Current action and preconditions to check: trajectory_clear

Your task: For each precondition in the list above, predict whether it will hold at this action.

Consider the current scene as observed from the mobile robot's camera, and analyze the predicted future states of all dynamic agents (e.g., people, animals, vehicles, or any moving entities) within the NEXT SECOND.

IMPORTANT: Only answer "very likely" if you are absolutely certain—based on strong, clear evidence—that a dynamic agent will violate the precondition in the predicted future state. Do NOT answer "very likely" for unlikely, ambiguous, or low-probability risks.

Ask yourself for each precondition: Is there a high probability, with clear and convincing evidence, that the predicted future states of any dynamic agent will interfere with the predicted future state of the currently executing action within the NEXT SECOND, causing that precondition to fail?

Assess the risk level based on these predictions. Use "likely" or "very likely" if motions create a clear risk of interference.

Use "neutral" or "improbable" if agents are nearby but their predicted paths are clearly diverging or non-conflicting.

Failure Risk Categories: "very improbable", "improbable", "neutral", "likely", "very likely"

Answer Format: Output ONLY the probability_of_failure value from these categories: "very improbable", "improbable", "neutral", "likely", "very likely"

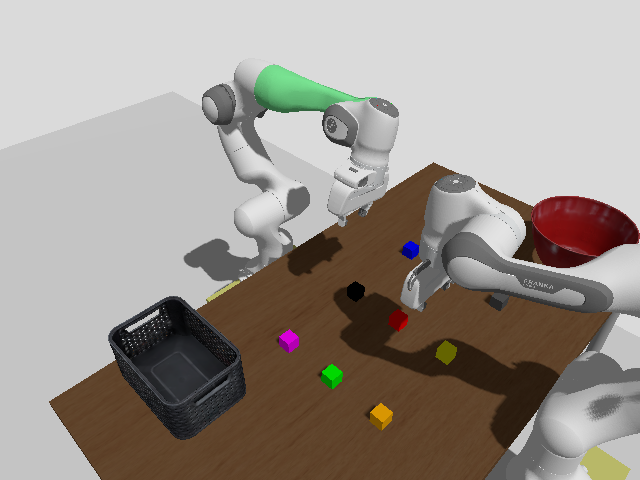

Answer: improbable